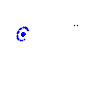
Particle: kaon